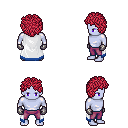
a pixel art fantasy rpg character, male body template, dark elf, purple skin, white trimmed cape, magenta pants, ruby red curly afro hairstyle, metal gloves, four views (front, back, left, right), 2x2 character sprite sheet, small pixel art, hard edges, no anti-aliasing